Question: I'm trying to write a SQL query in MS ACCESS and I've narrowed it down to the table below, but can't seem to get the last thing right without making several extremely large querys.

: MemberId and year where memberId had most visits in that year.(That is which memberId had most visits 2014, which had most visits 2015 etc..and I also want the relevant year to be shown in the result)
Thanks!
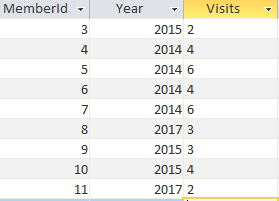
Answer: Sounds like you need to determine 'MAX(Visits)' by 'year' in a subquery, then 'JOIN' to that:
'''
SELECT a.*,b.Max_Visits
FROM YourTable a
JOIN (SELECT Year,MAX(Visits) AS Max_Visits
FROM YourTable
GROUP BY Year
) b
ON a.Year = b.Year
AND a.Visits = b.Max_Visits
'''
If you want to see all members and not just those that had the most visits per year, you can change from 'JOIN' to 'LEFT JOIN'
If there's a tie, this returns both members.